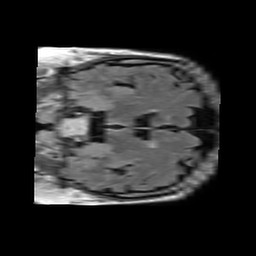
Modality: FLAIR
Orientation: coronal
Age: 47
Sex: male
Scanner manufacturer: philips
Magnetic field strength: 1.5 T
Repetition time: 10 s
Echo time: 0.11 s